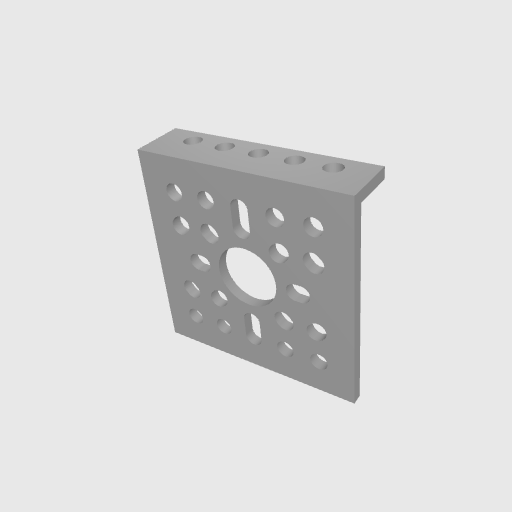
Part: LowSideLChannel1H